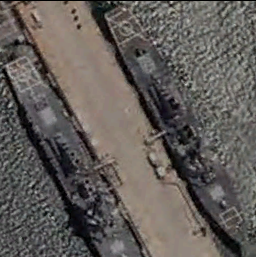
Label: destroyer